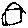
Label: house